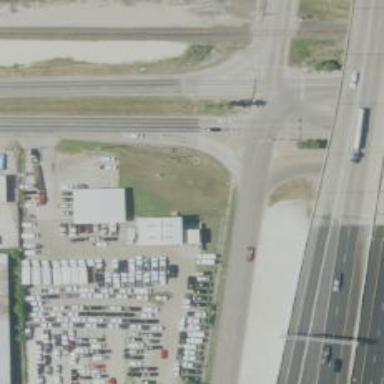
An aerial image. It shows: Secondary link road.